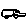
Label: car